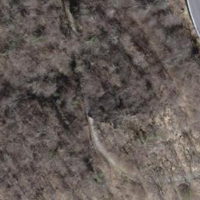
EUNIS habitat code: 41
Species observed at this site:
Aporia crataegi